二年级 · 算术
接写出得数。（共 9 分）

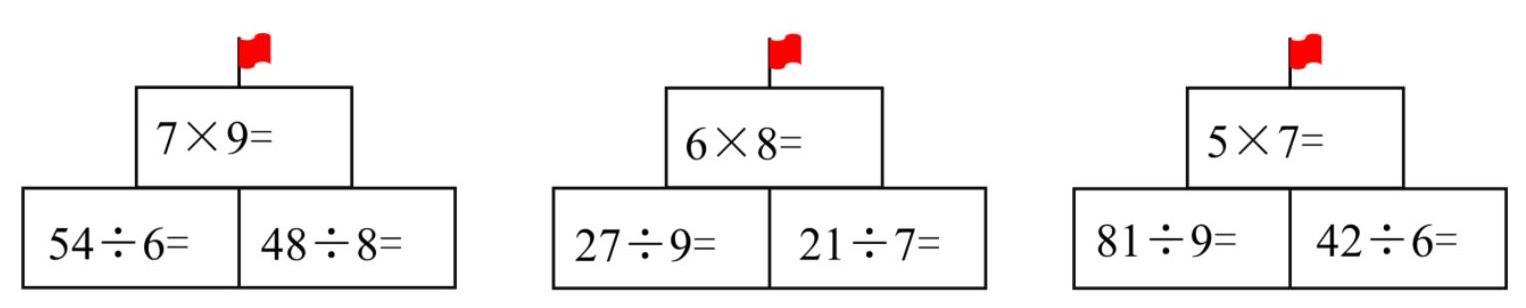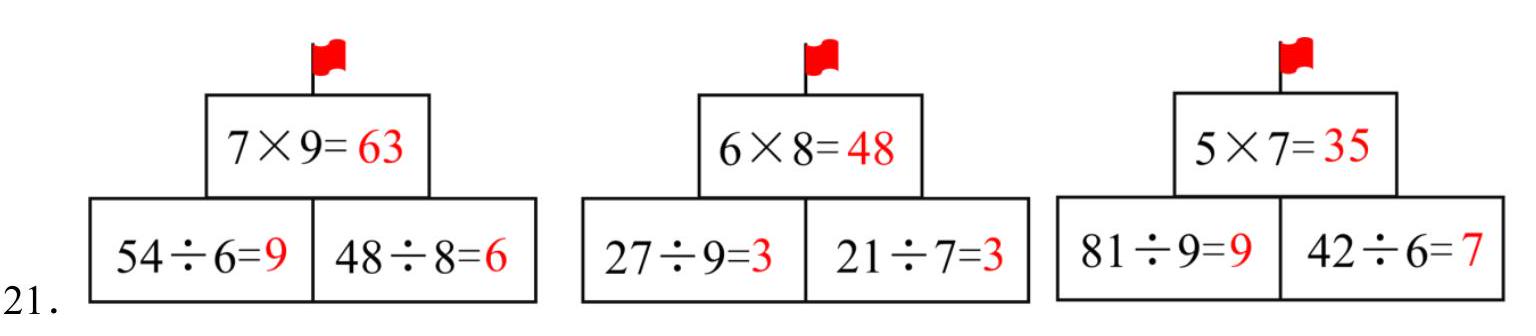
答案:
解析: